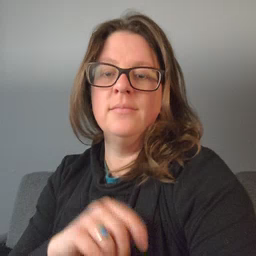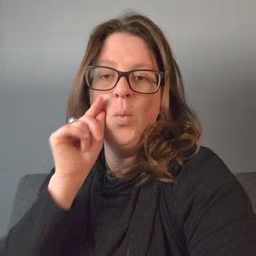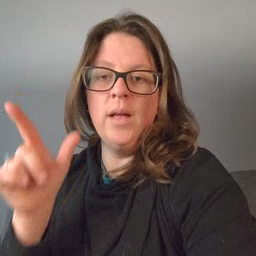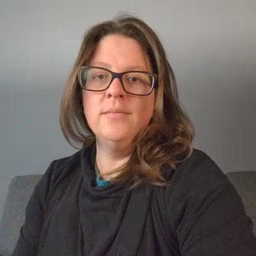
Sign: awake